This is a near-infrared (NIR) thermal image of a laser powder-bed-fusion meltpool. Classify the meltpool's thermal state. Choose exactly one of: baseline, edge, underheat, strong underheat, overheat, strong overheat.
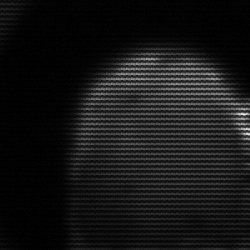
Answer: edge